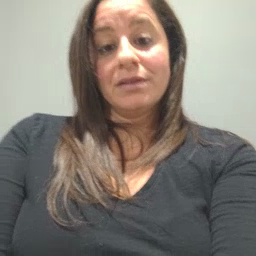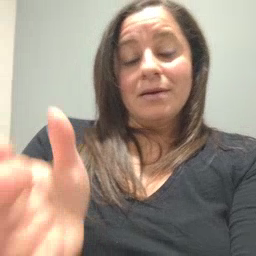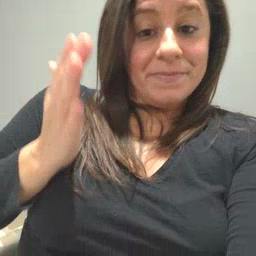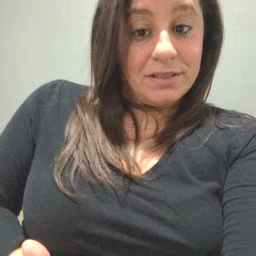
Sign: beside